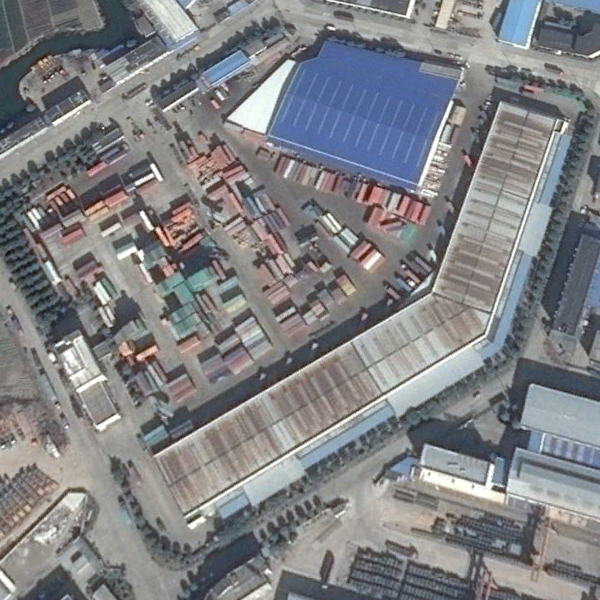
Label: Industrial